Question: I have an MS Access database table datetime column. When I select a particular month (say, July), I have to get datewise data in that month.
The output should appear in the same format as the attached image.
Every Employee who comes in on a particular date should display "P" for that day. If the Employee doesn't come in on a particular day (like Sat or Sun), then I have to display "WO" for that day.
When an Employee has not come in (like Sat or Sun), then there is no entry in the log table for that date.
How could an Access query be written to obtain this output? I am using an MS Access 2003 database.
Edit: we have to use TRANSFORM and PIVOT, but the issue is when an employee is not available (Sat, Sun) we still need to show data in the output.
---

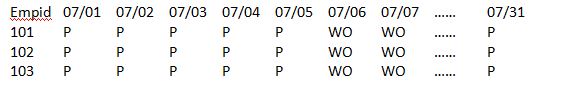
Answer: Set up a query that reads EmpID and CheckTime from the first table, and adds one additional column:
'''
DateWise: IIf(Weekday([CheckTime])=1 Or Weekday([CheckTime])=7,"WO","P")
'''
You will need an additional table with every date of the year in it (we'll call it YearDates). Left join that table to your query like so:
'''
Select YD.YearDates, Q2.* from YearDates YD LEFT JOIN Query2 Q2 ON YD.YearDates = DATEVALUE(Q2.CheckTime)
'''
The DATEVALUE will strip the time off your dates in CheckTime so they will match date against date.